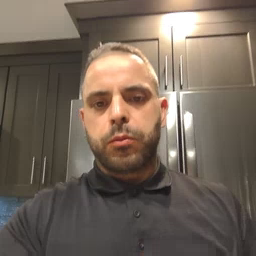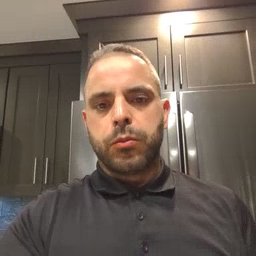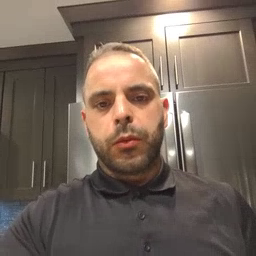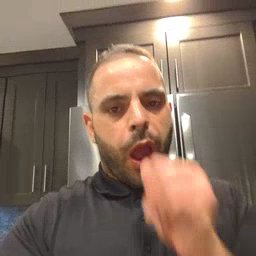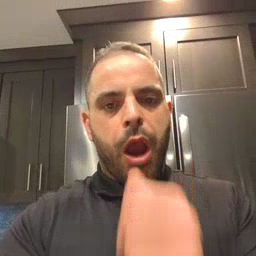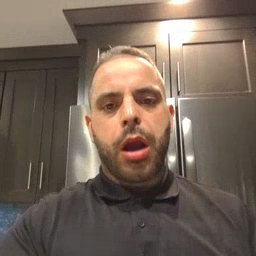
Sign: nuts